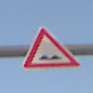
Verkehrszeichen: UnebeneFahrbahn
Umgebung: Outdoor, Nature
Tageszeit: SunriseSunset
Wetter: Clear
Licht: Natural
Jahreszeit: NotSpecified
Kontrast: HighContrast